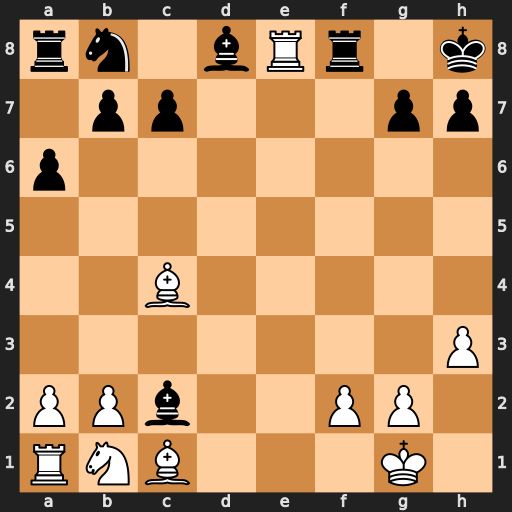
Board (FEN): rn1bRr1k/1pp3pp/p7/8/2B5/7P/PPb2PP1/RNB3K1
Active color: w
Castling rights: -
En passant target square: -
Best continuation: Rxf8#